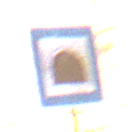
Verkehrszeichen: Tunnel
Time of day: MorningAfternoon
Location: Outdoor (Urban)
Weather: Clear
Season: NotSpecified
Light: Natural